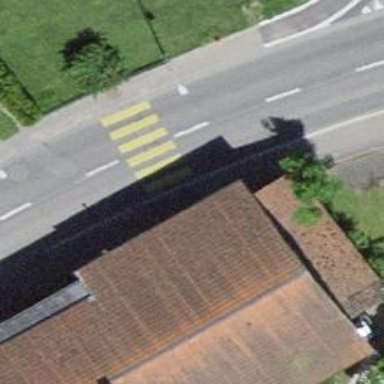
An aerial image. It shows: Uncontrolled zebra crossing on the road.